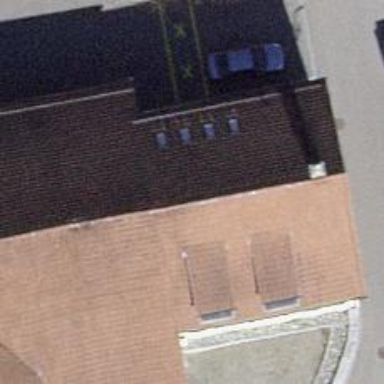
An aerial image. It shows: Restaurant.